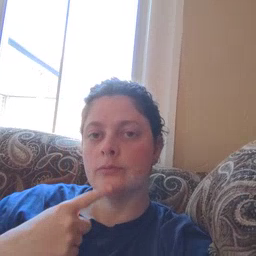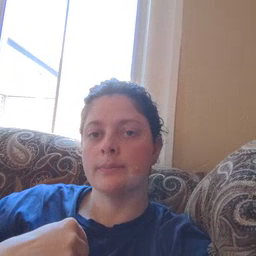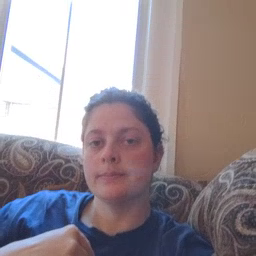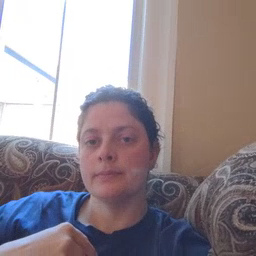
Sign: red